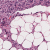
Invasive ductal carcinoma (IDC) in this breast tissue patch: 1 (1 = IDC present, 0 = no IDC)